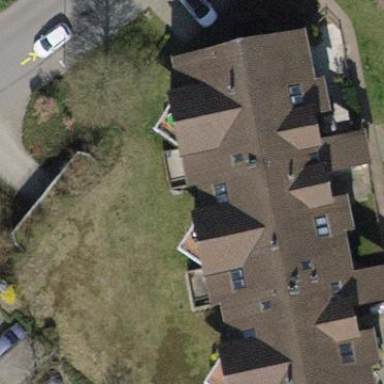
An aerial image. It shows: Image showing building with apartments.